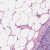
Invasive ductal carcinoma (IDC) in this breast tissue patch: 1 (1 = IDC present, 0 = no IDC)